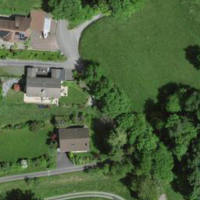
EUNIS habitat code: 55
Species observed at this site:
Orchis anthropophora